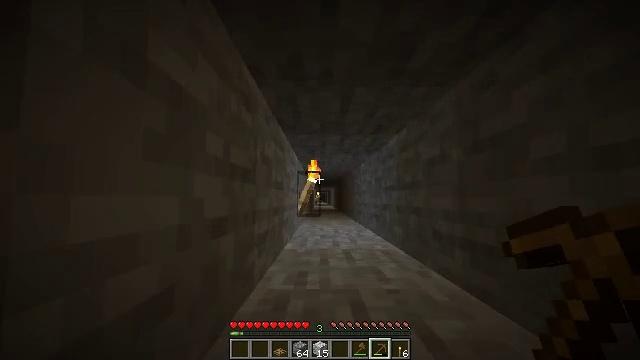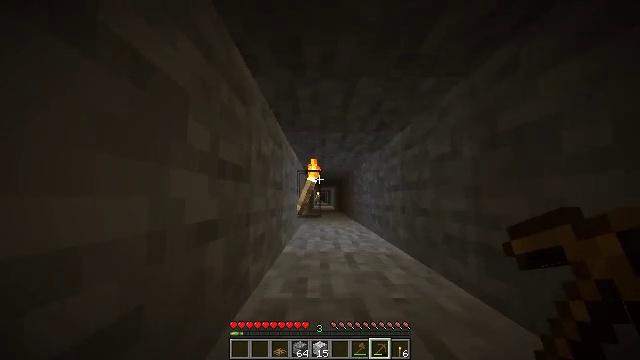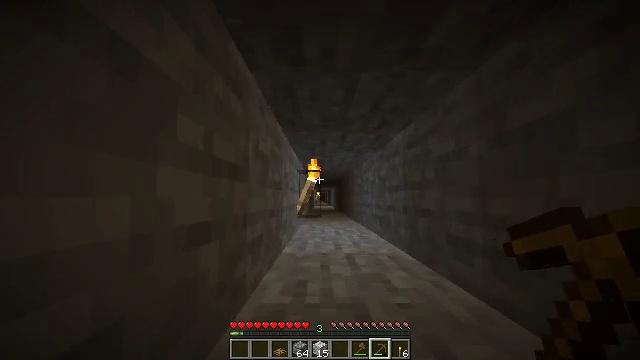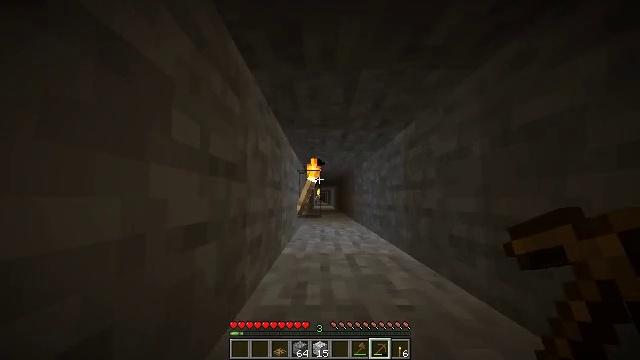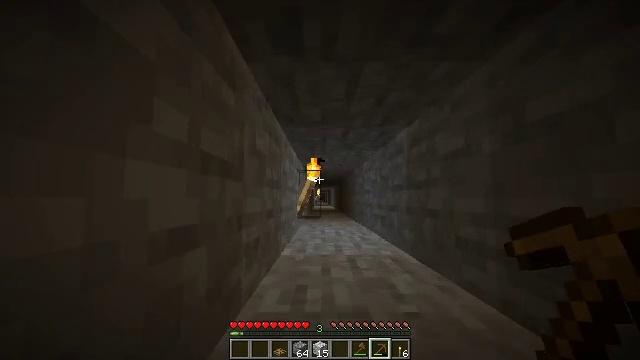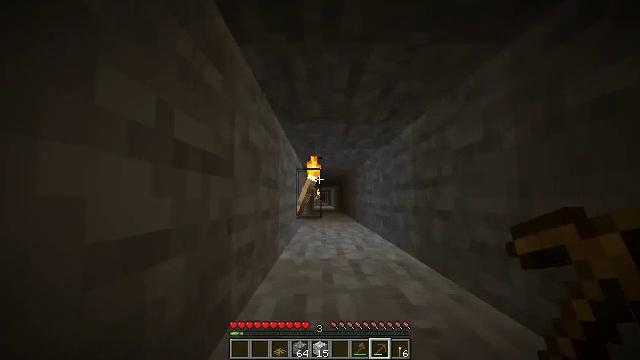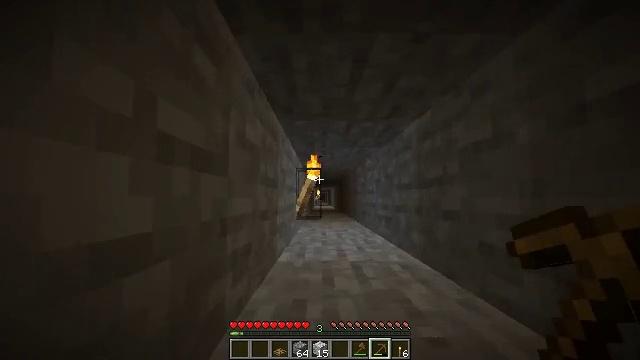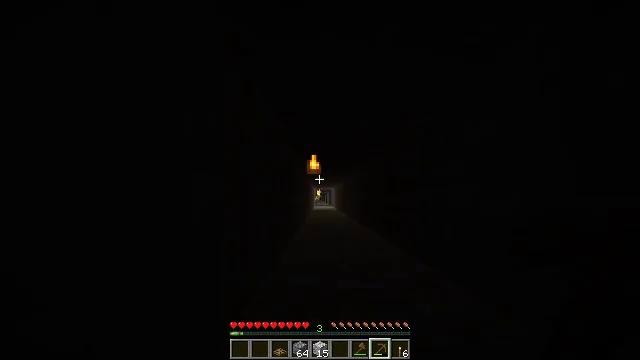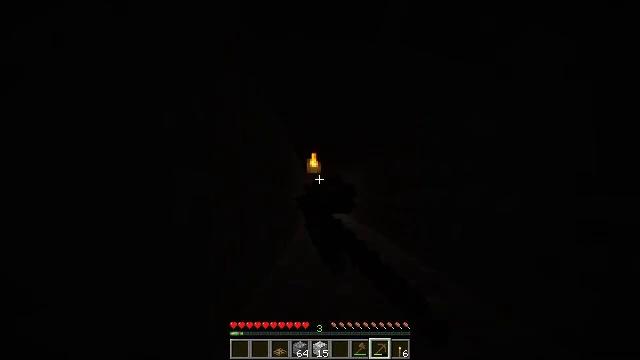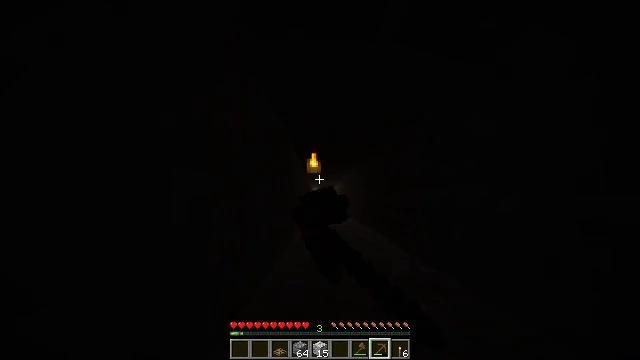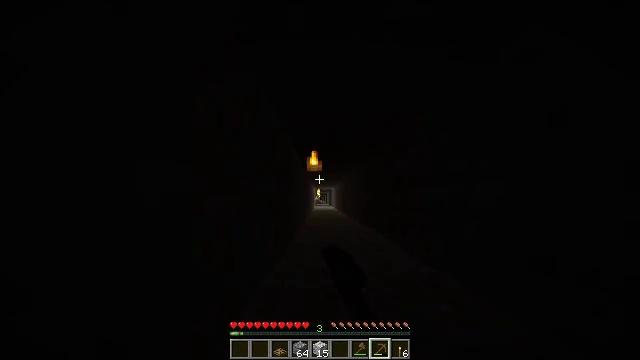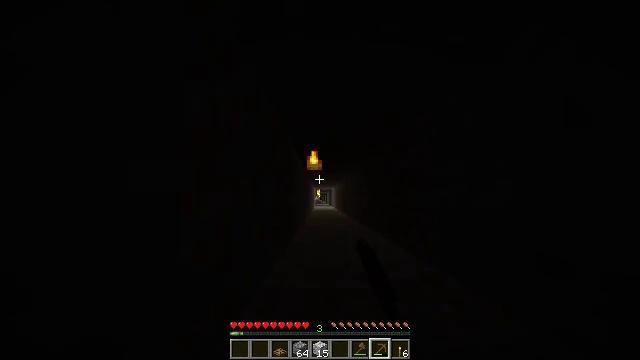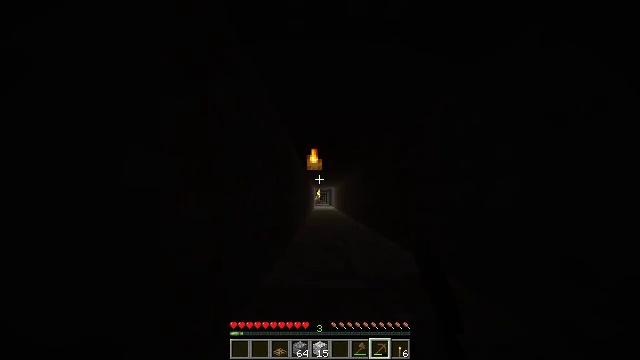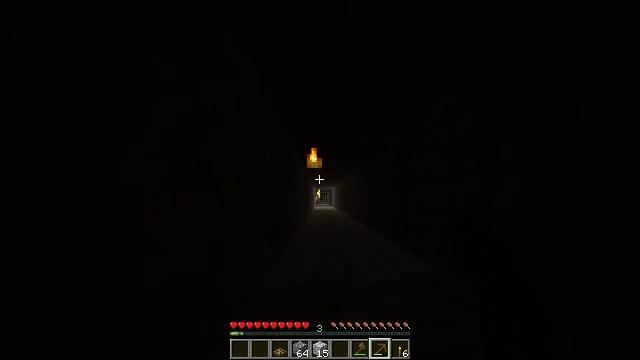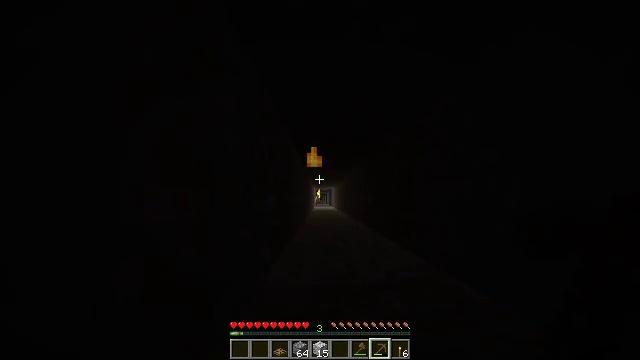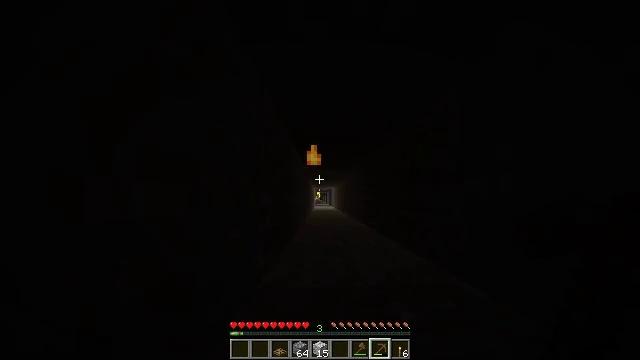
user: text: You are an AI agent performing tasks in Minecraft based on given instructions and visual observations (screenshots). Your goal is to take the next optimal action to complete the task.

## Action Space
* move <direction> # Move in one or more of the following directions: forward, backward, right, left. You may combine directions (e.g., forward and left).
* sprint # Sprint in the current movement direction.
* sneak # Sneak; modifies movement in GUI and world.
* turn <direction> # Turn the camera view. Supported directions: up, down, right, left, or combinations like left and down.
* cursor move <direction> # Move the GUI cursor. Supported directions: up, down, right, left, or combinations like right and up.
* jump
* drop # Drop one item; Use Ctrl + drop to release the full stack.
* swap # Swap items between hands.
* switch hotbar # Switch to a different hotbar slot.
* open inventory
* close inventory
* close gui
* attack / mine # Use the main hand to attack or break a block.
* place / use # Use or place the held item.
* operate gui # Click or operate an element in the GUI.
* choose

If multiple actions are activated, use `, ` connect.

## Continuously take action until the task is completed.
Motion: motion action
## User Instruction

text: Take down the wall torch for reuse.
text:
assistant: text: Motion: move forward
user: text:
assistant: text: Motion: move forward
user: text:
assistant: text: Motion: move forward
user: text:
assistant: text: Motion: move forward
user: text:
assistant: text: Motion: move forward
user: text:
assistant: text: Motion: move forward
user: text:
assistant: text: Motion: move forward, attack / mine
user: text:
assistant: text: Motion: move forward, attack / mine
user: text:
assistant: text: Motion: move forward, attack / mine
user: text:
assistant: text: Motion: move forward, attack / mine
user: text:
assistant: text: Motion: move forward
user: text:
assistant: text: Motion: move forward
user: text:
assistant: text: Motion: move forward
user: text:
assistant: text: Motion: move forward
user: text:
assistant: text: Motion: move forward
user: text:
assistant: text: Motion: move forward
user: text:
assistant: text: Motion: move forward
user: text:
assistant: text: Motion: move forward
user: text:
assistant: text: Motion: move forward
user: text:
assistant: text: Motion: move forward
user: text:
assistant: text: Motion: move forward
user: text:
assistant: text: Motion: move forward
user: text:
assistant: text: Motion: move forward
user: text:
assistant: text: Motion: move forward
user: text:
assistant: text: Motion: move forward
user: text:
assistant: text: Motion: move forward
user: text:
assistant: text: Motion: move forward
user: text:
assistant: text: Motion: move forward
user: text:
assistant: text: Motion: move forward
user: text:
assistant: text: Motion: move forward